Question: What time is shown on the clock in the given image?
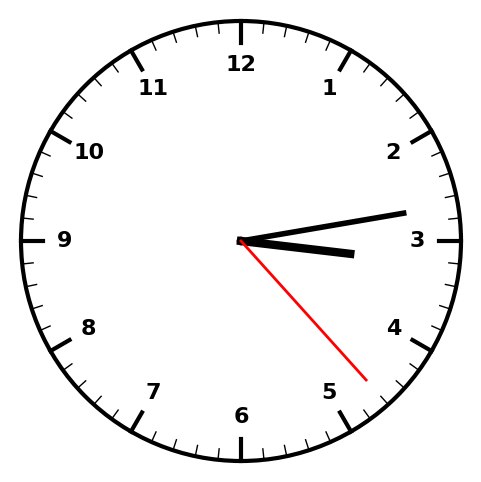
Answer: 03:13:23